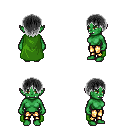
a pixel art fantasy rpg character, female body template, orc, green skin, green cape, gold greaves, gray plain hairstyle, four views (front, back, left, right), 2x2 character sprite sheet, small pixel art, hard edges, no anti-aliasing